Question: In Windows 8, using a basic Twitter Bootstrap template, if I narrow the IE 10 desktop browser to a narrow window (See below right), it will fall back to using the width styles intended for smart phones: narrow, tall window, and very readable. However, if you snap the IE 10 Metro Browser to a narrow view (see below left), it shrinks the full page view down so it is unreadable, rather than using the narrow window styles.
This is unfortunate, and likely an unintended consequence of the Metro browser design or a bug.
Assuming it is not corrected in the final release, my question is:
1. Is there a way to determine that the page is being viewed by IE 10 Metro in snapped mode? I would prefer to do this in a Modernizr style way, testing for the behavior, rather than hard coding IE Metro, which could be a problem in the future. However, a working fix is more important at this point.

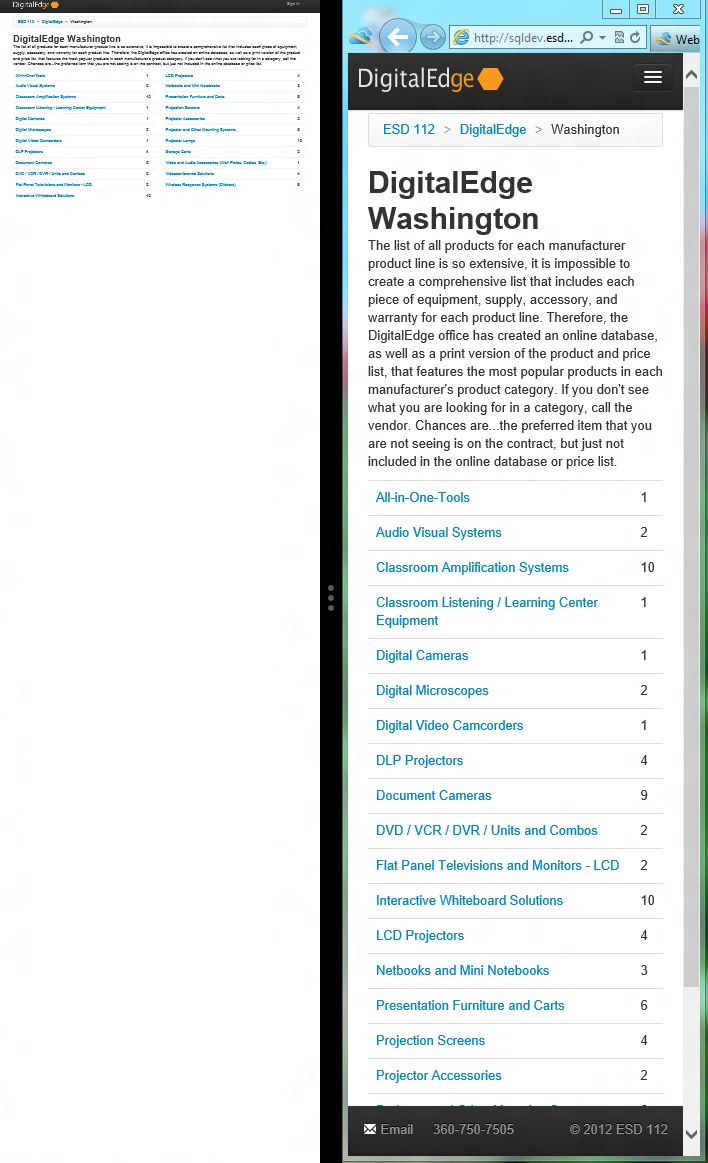
Answer: With help from the <URL> in the comments above, I was able to correct the problem by adding the following CSS after the bootstrap responsive styles:
'''
@media screen and (max-width: 320px) {
@-ms-viewport { width: 320px; }
}
'''
This stopped the zoom behavior in IE 10 Metro (snapped sidebar mode) and correctly displayed my view optimized for narrow screens.
The minimum width that Twitter Bootstrap templates are optimized for is 480px (likely because of iPhone). Therefore, further optimization for 320 pixels may need to be done to improve the page for Metro sidebar snap viewing.